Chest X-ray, PA view. Patient: 44 years old, sex F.
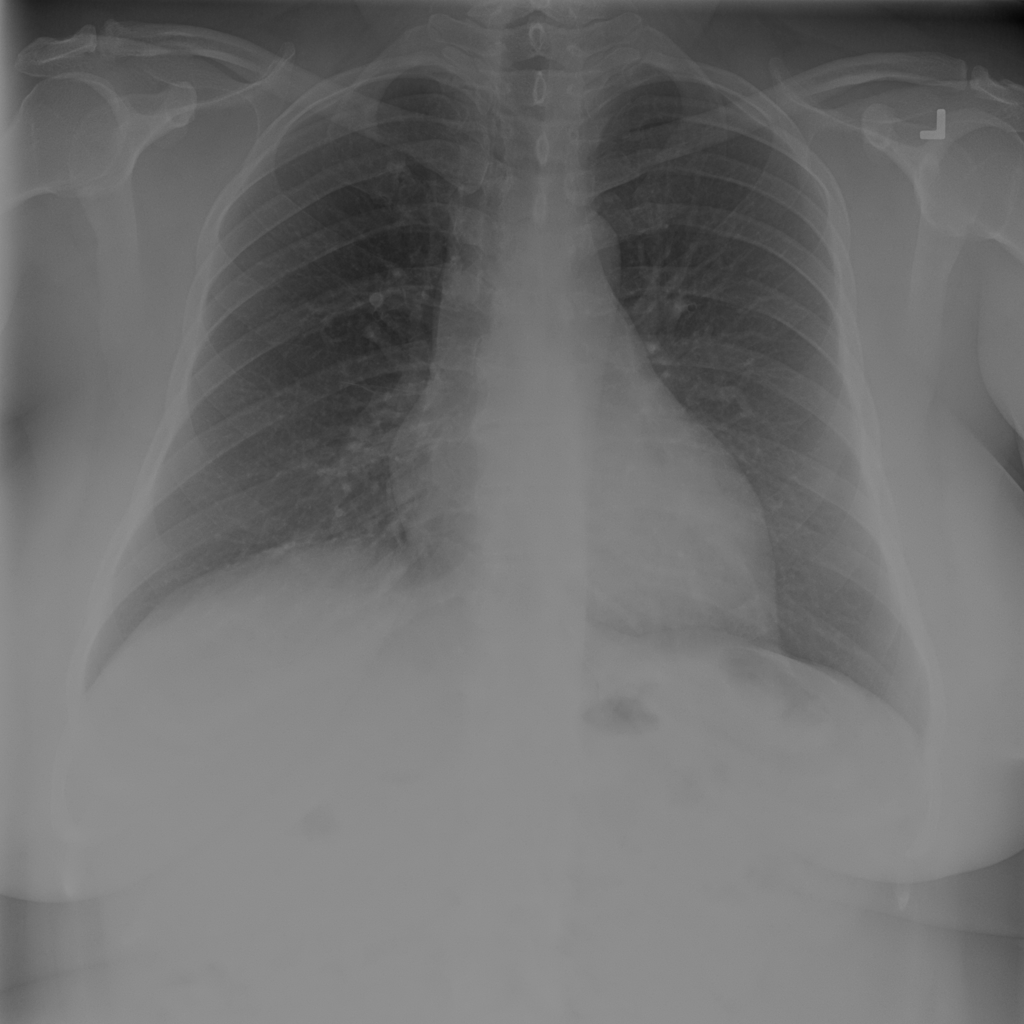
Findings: No Finding